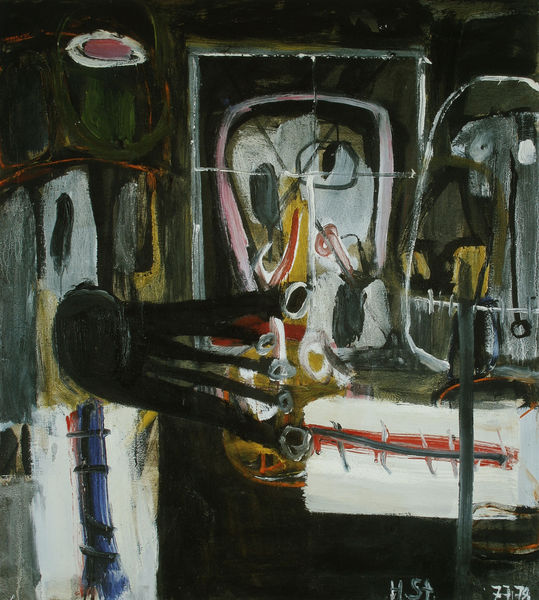
Titel: Hommage à Heimrad Prem (Begegnung)
Künstler: Helmut Sturm
Standort: München
Institution: Privatsammlung
Schlagwörter: blau, kopf, weiß, gelb, mund, schwarz, rot, malerei, gesicht, rahmen, signatur, auge, rosa, abstrakt, farbe, sturm, dudelsack, rohre, gebläse